Field crop: maize
Growth stage: 1
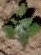
Species: chenopodium